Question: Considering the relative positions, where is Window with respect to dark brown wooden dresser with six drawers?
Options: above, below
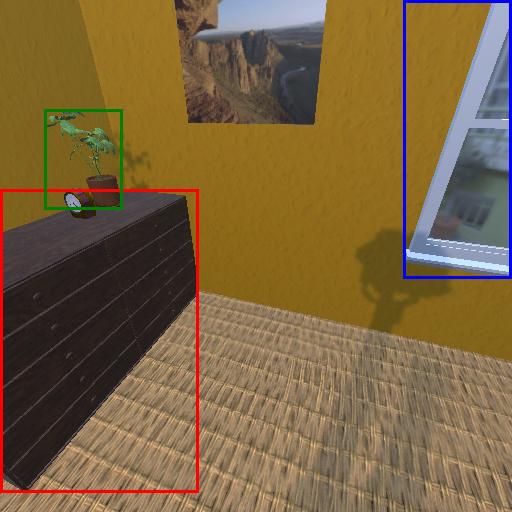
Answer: above